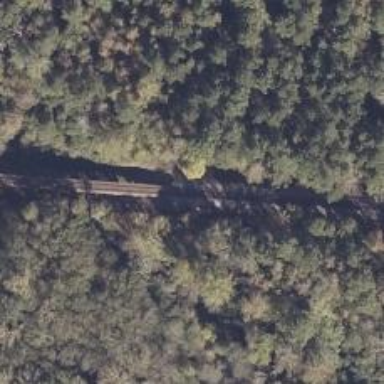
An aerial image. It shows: Bridge over railway line.